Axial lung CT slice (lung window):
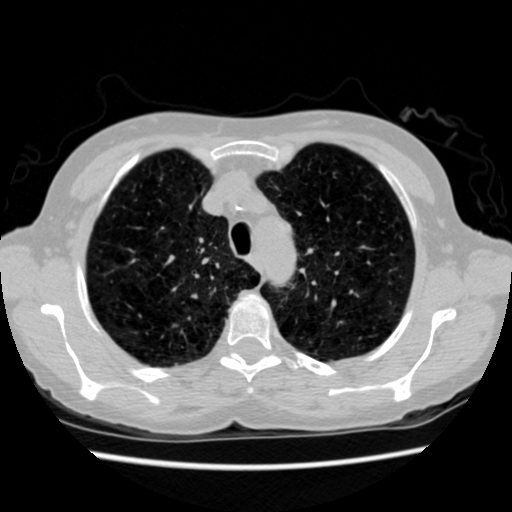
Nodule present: no